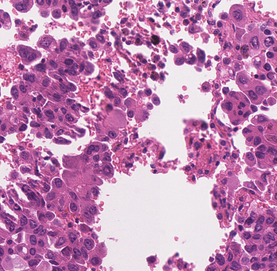
Tumor epithelial tissue: yes
Tumor-associated stroma tissue: no
Normal tissue: no